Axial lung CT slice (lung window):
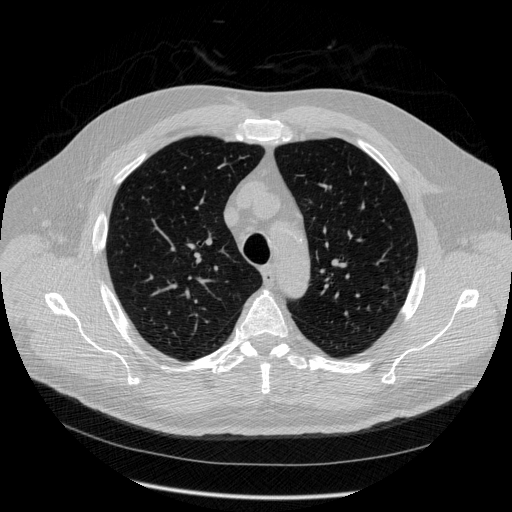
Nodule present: no